Question:
Hello. Here's <URL>. The problem is icon font is working fine on Chrome, Safari but Firefox. Could you please help.
The odd thing is it's working fine on the <URL> with the same structure.
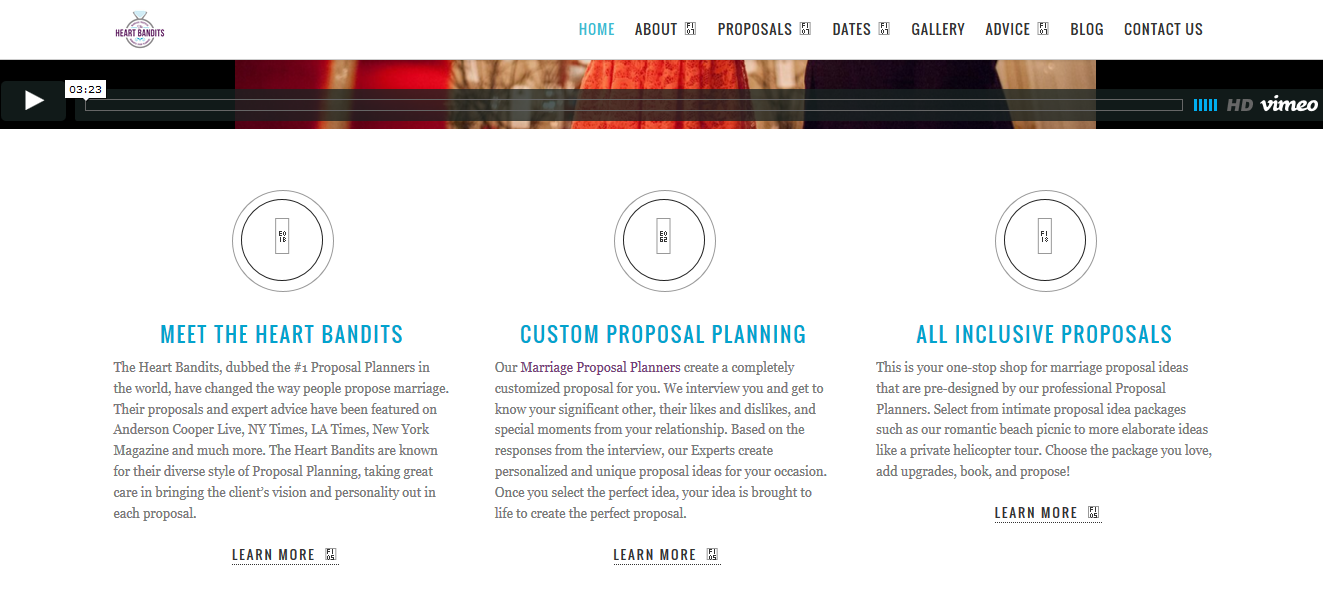
Answer: The Web Console actually spells it out:
'''
downloadable font: download failed (font-family: "FontAwesome" style:normal weight:normal stretch:normal src index:1): bad URI or cross-site access not allowed
source: http://theheartbandits.com/wp-content/themes/sonata/css/font/fontawesome-webfont.woff?v=3.2.1
'''
Firefox refuses to load the font because it violates the same-origin-policy. The Webkits seem to be more lenient.
The reason your actual home does not work but your temp. home does is simple: The actual home load the stylesheets via 'href='http://theheartbandits.com/...'' while the temp one uses 'href='http://www.theheartbandits.com/...'' and that 'www.' makes all the difference (well, different domains).